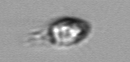
Label: Balanion